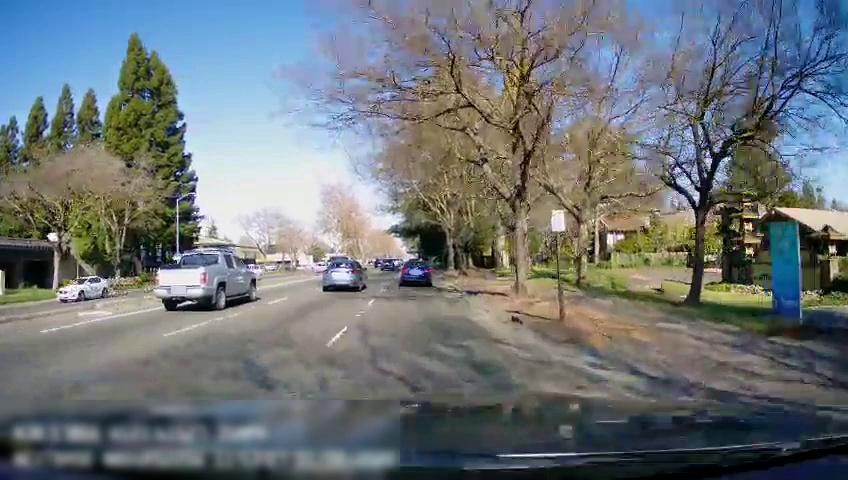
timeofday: Day
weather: Sunny
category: Drivable Space
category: Drivable Space
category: Vehicles | SUV
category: Vehicles | Car
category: Vehicles | Car
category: Vehicles | Truck
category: Vehicles | Car
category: Vehicles | Car
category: Lanes | Alternate Lane
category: Lanes | Alternate Lane
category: Lanes | Current Lane
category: Traffic | Signs